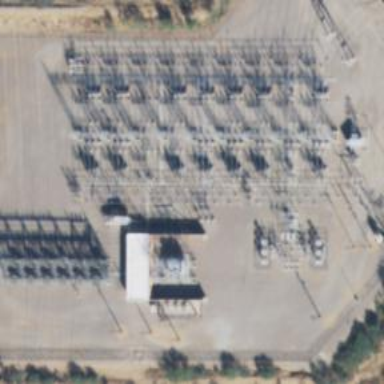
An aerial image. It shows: Switch used for power control.